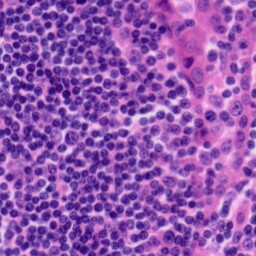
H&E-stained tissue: Tonsil